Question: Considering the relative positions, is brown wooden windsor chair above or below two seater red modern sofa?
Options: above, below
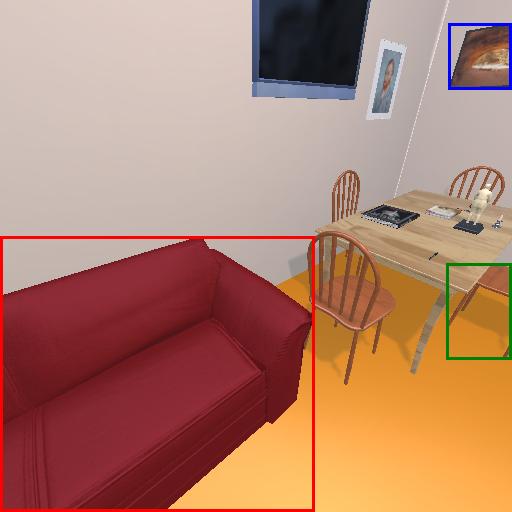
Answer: above